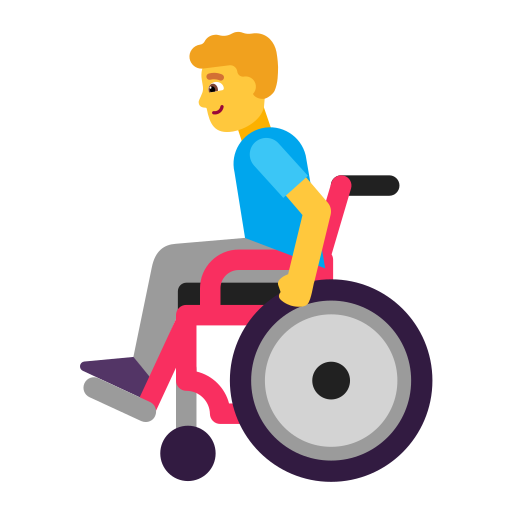
man in manual wheelchair flat default